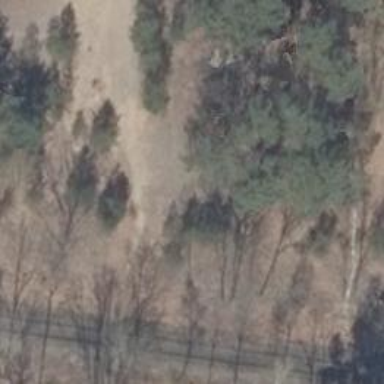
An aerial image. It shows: Dirt path.